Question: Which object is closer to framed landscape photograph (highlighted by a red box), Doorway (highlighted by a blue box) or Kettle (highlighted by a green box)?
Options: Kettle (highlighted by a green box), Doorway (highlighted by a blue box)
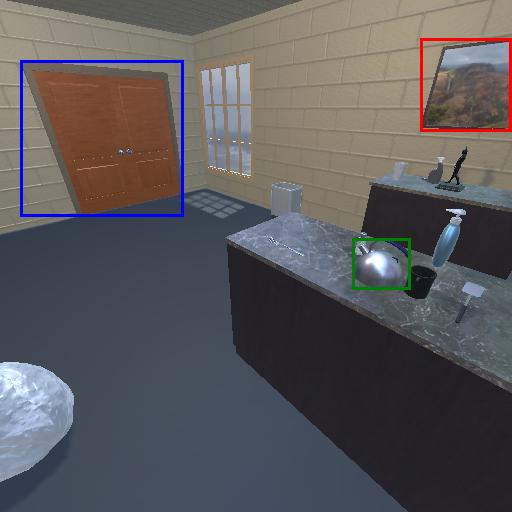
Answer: Kettle (highlighted by a green box)